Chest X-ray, AP view. Patient: 39 years old, sex F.
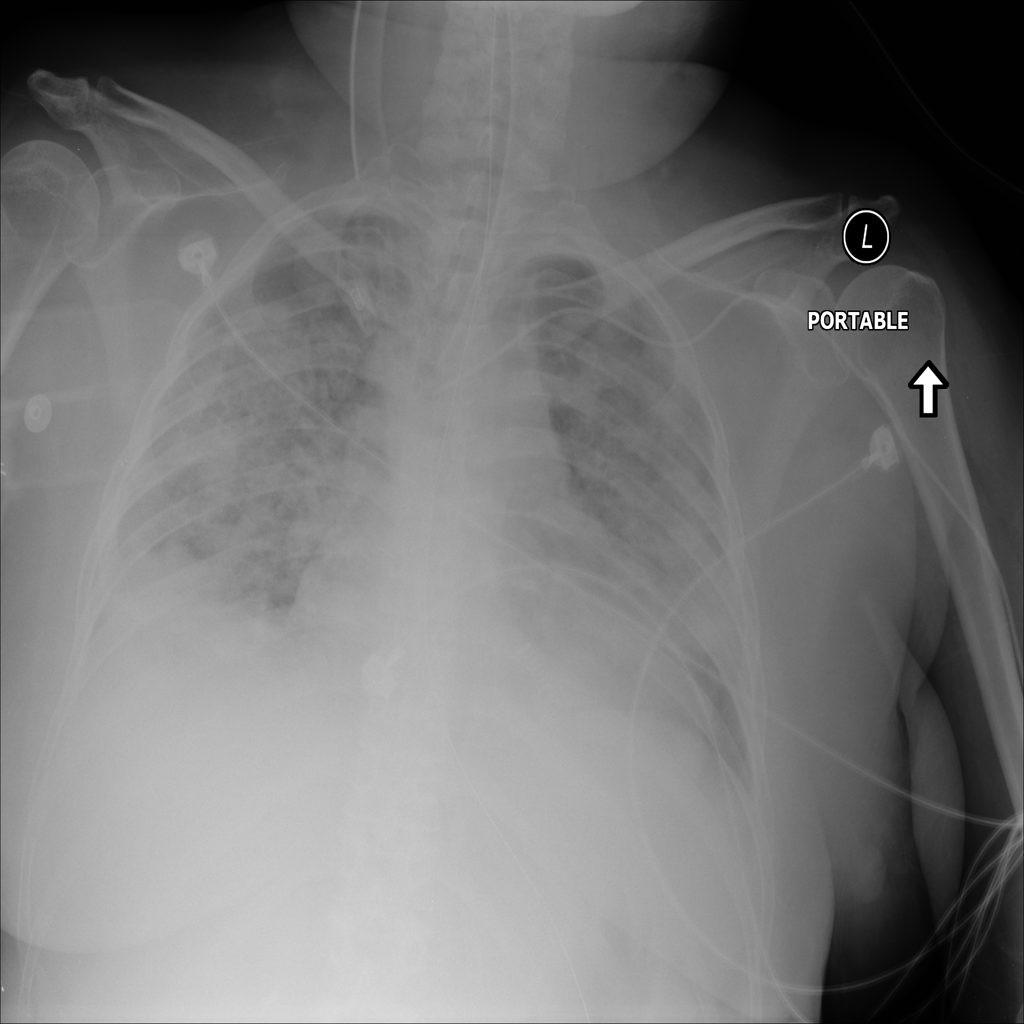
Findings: No Finding